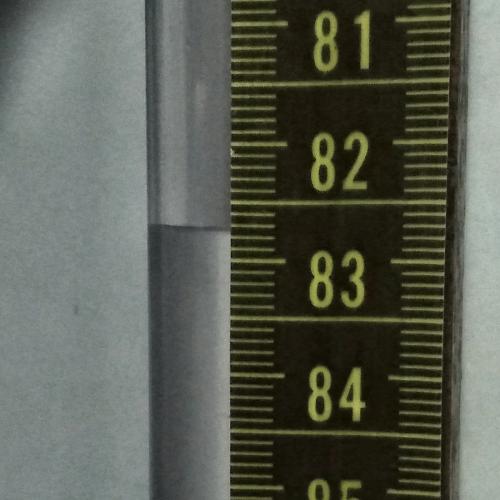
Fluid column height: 82.8 cm